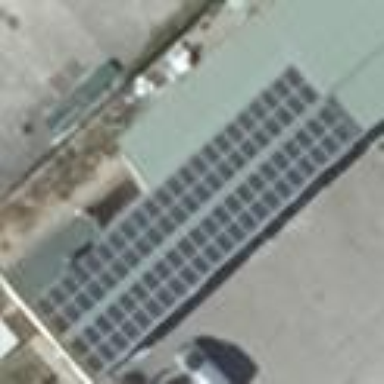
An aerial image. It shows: Small solar photovoltaic panel generator inside building.